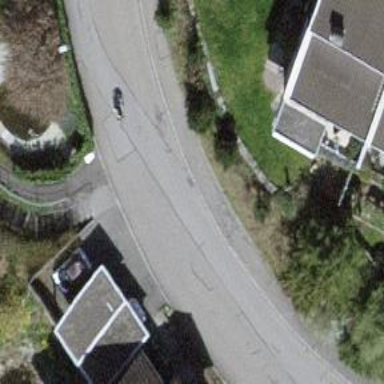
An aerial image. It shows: Kerb serving as barrier.